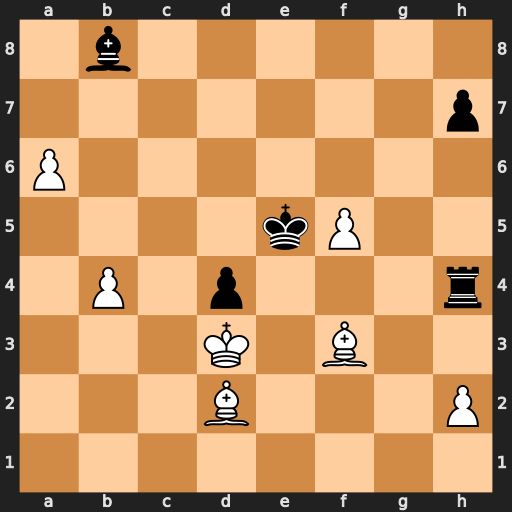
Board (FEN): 1b6/7p/P7/4kP2/1P1p3r/3K1B2/3B3P/8
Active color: w
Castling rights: -
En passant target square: -
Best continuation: Be1 Rh3 Bg3+